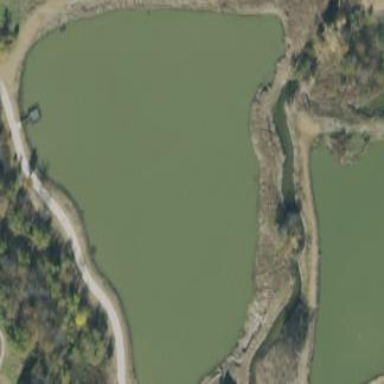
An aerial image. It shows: Peaceful pond surrounded by nature.